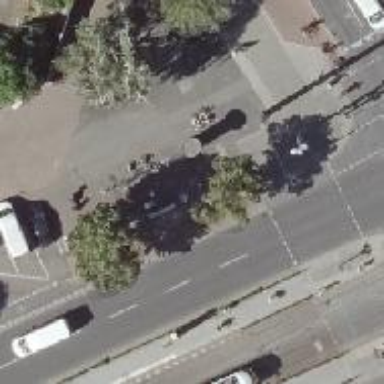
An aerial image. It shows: Column used for advertising.